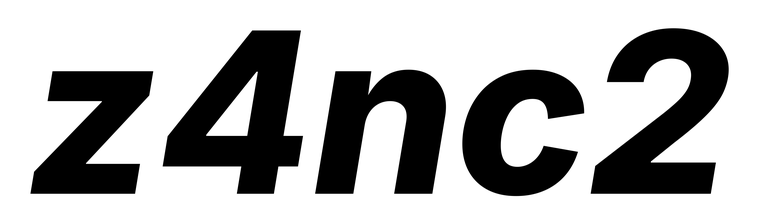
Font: Inter-Italic_ExtraBold_Italic